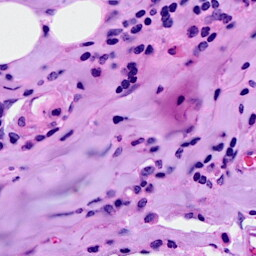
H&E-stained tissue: Breast